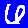
Digit: 6